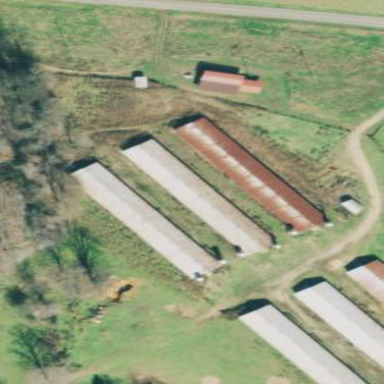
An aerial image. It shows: Poultry house.